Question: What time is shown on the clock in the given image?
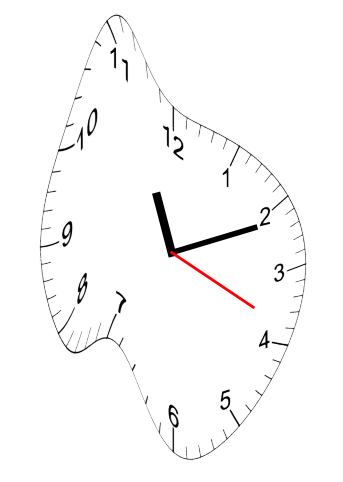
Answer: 11:11:19